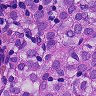
Metastatic tissue present: yes